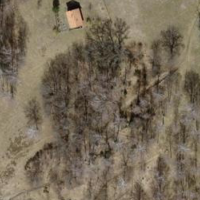
EUNIS habitat code: 41
Species observed at this site:
Sorbus aucuparia